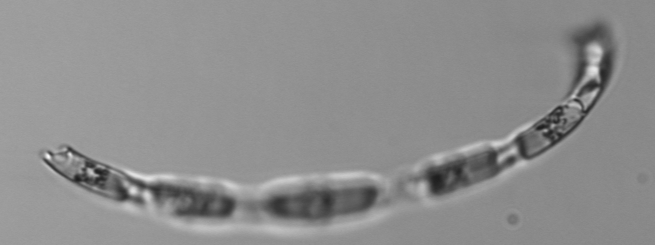
Label: Eucampia